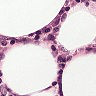
Metastatic tissue present: no